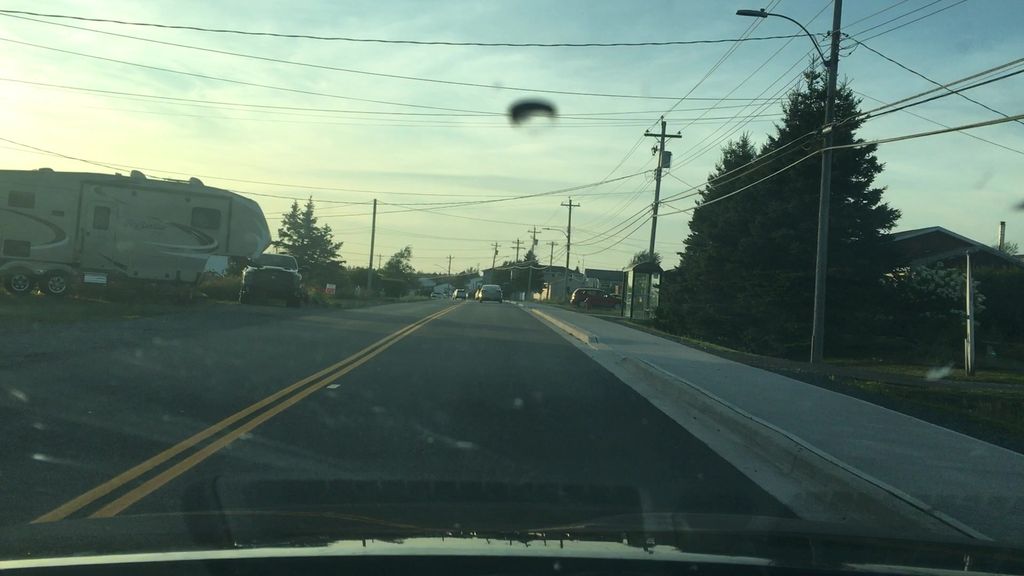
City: halifax